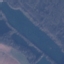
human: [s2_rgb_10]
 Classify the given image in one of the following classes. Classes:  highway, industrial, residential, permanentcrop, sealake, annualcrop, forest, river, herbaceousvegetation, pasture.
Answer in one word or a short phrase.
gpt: River